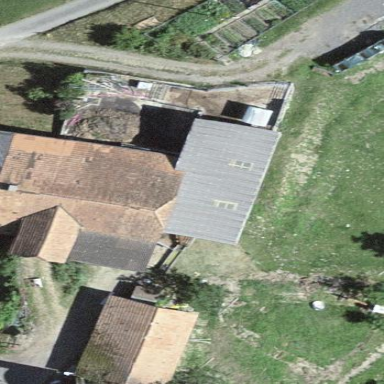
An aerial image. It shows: Farm building.